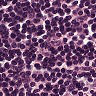
Metastatic tissue present: yes